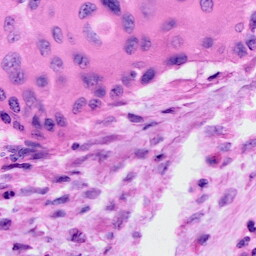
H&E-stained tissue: Cervix